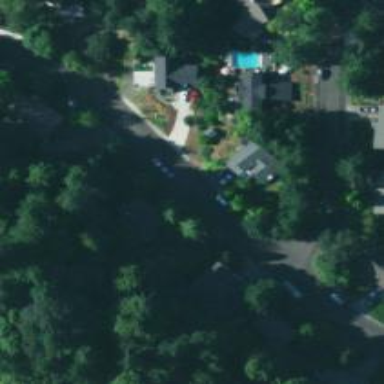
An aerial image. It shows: Residential road with sidewalk on the left.